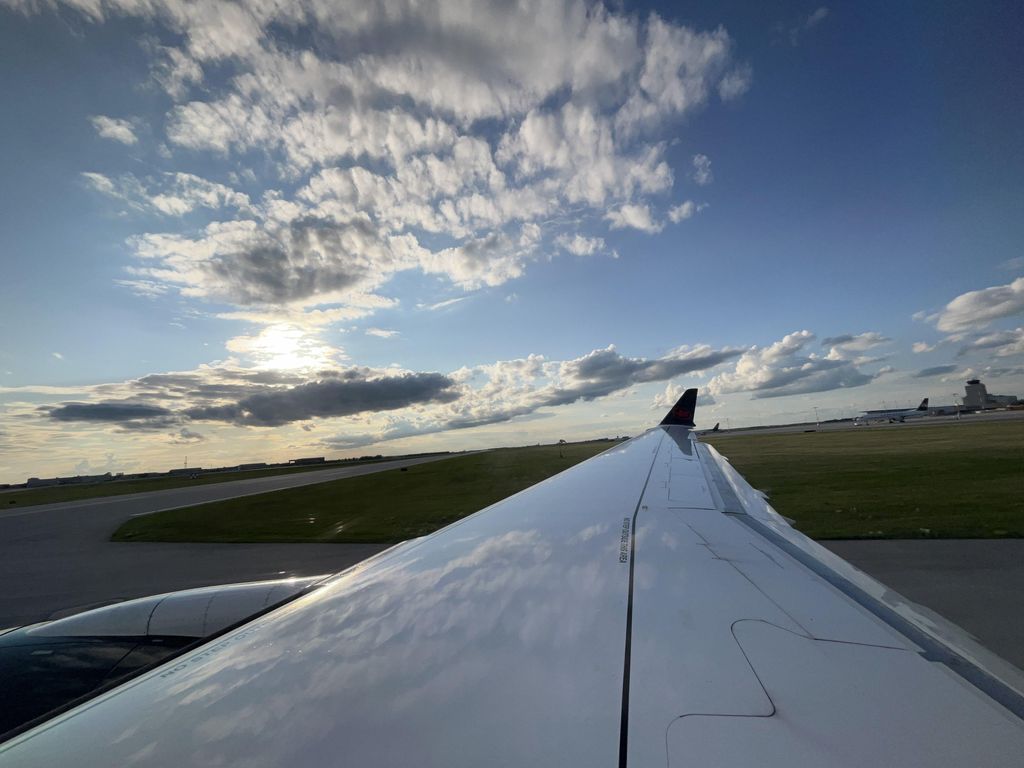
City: winnipeg